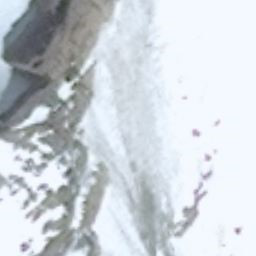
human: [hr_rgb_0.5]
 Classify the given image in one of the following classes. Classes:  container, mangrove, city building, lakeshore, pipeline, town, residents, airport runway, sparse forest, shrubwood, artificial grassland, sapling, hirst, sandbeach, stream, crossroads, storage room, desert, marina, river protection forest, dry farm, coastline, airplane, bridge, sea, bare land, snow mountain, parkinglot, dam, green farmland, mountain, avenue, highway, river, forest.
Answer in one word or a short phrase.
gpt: snow mountain